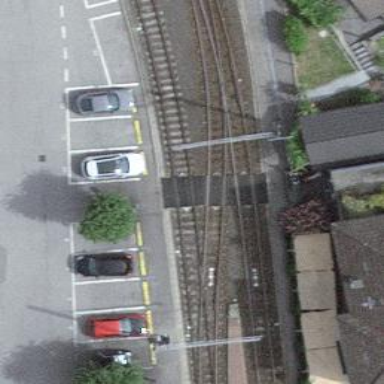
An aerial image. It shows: Crossing for the railway.